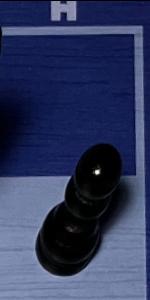
Label: Pawn_Black